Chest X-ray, AP view. Patient: 59 years old, sex M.
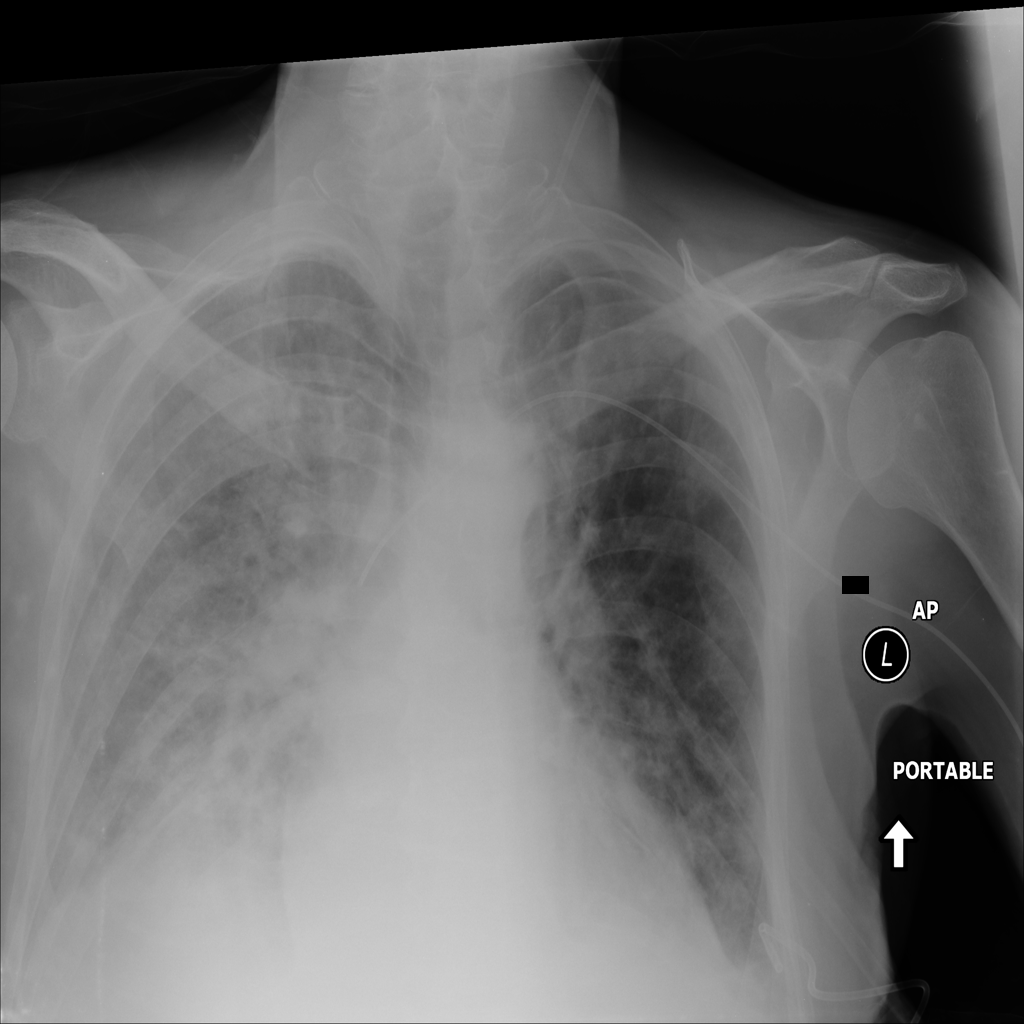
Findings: Infiltration